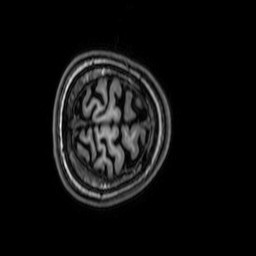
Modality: T1w
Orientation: axial
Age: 26
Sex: female